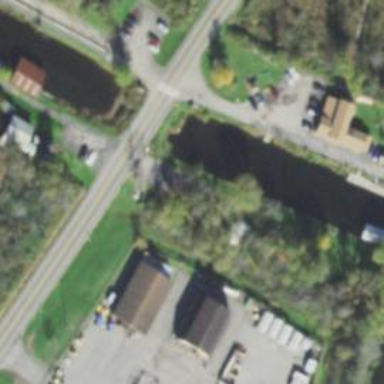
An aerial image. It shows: Culvert tunnel crossing over canal.